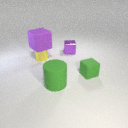
small purple metal cube to the right of small yellow metal cylinder